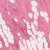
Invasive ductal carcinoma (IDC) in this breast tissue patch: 0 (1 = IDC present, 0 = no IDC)